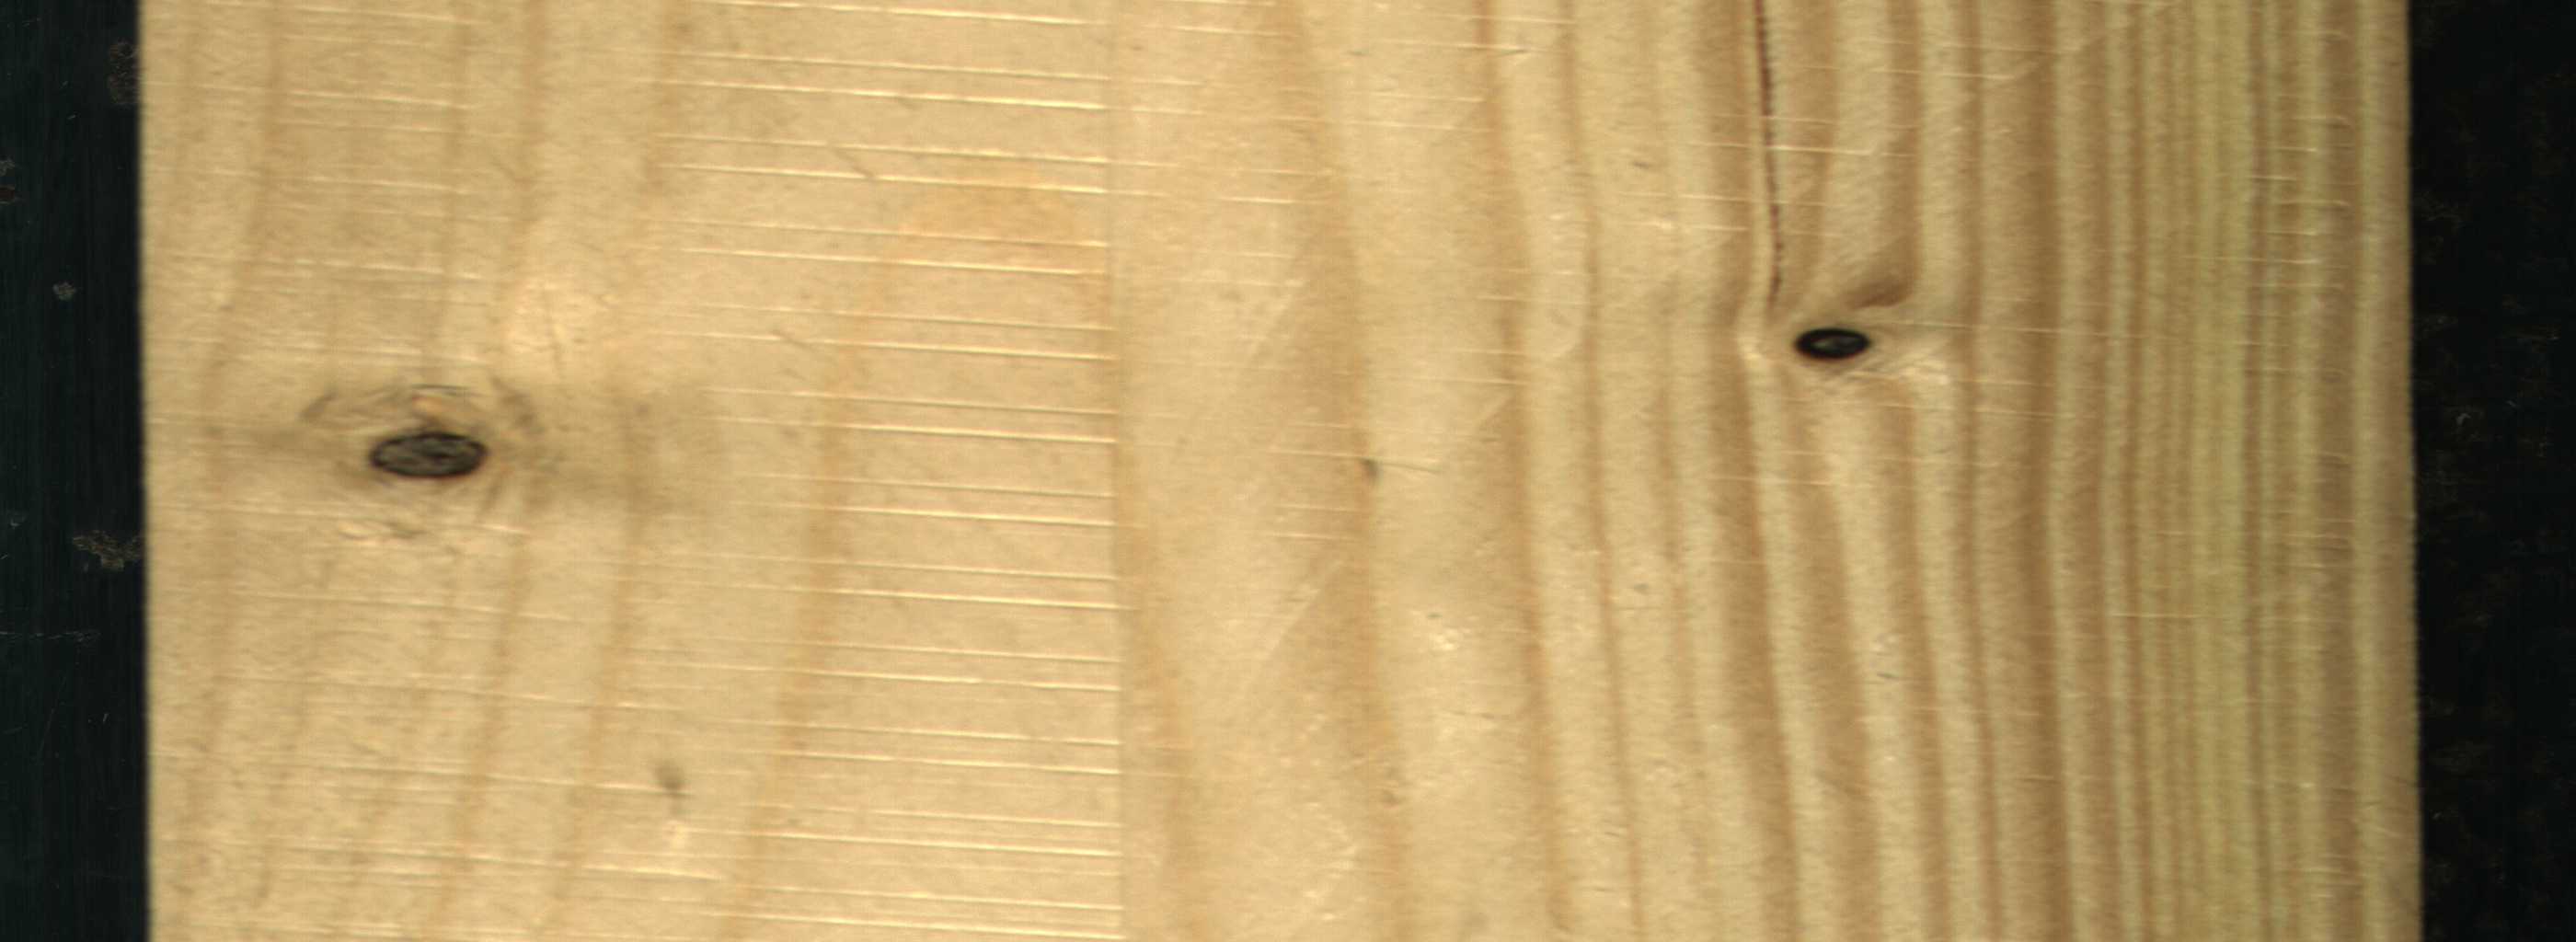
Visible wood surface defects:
Crack
Dead_Knot
Dead_Knot